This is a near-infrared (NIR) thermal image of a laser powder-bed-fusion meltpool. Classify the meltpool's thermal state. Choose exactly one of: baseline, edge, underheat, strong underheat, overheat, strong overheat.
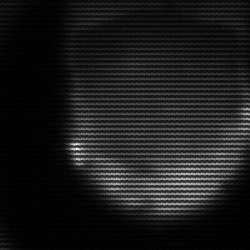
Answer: edge